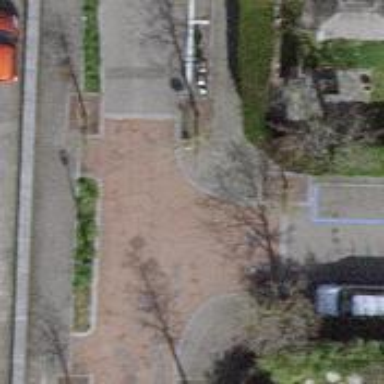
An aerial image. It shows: Kerb serving as barrier.